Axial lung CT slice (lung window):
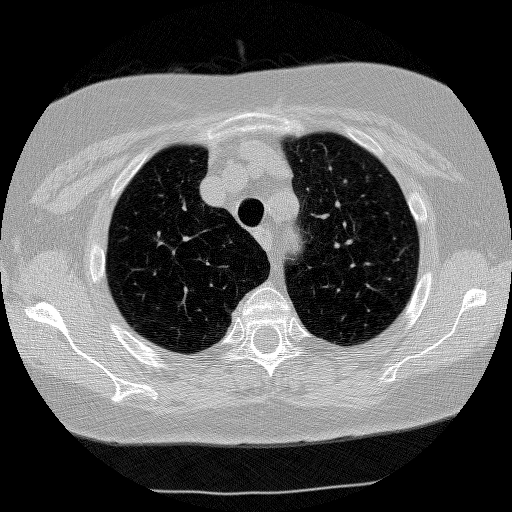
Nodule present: no